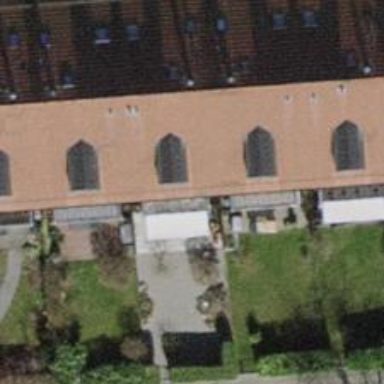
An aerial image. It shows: Building with tiled roof.